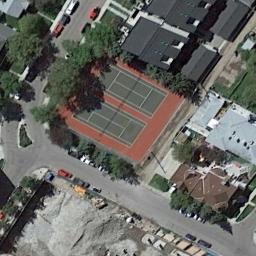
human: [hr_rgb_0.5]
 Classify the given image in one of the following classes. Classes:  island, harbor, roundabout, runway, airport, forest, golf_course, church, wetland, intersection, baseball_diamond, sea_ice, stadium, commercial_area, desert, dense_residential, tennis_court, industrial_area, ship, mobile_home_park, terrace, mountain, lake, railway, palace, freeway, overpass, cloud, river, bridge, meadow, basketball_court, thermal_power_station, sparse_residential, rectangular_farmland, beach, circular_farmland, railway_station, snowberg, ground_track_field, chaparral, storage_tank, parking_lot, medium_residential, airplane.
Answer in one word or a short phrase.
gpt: tennis_court